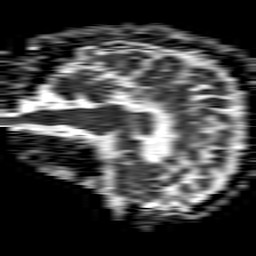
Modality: ADC
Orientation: sagittal
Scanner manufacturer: philips
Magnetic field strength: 1.5 T
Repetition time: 4.6 s
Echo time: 0.08517 s